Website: home-depot
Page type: cart
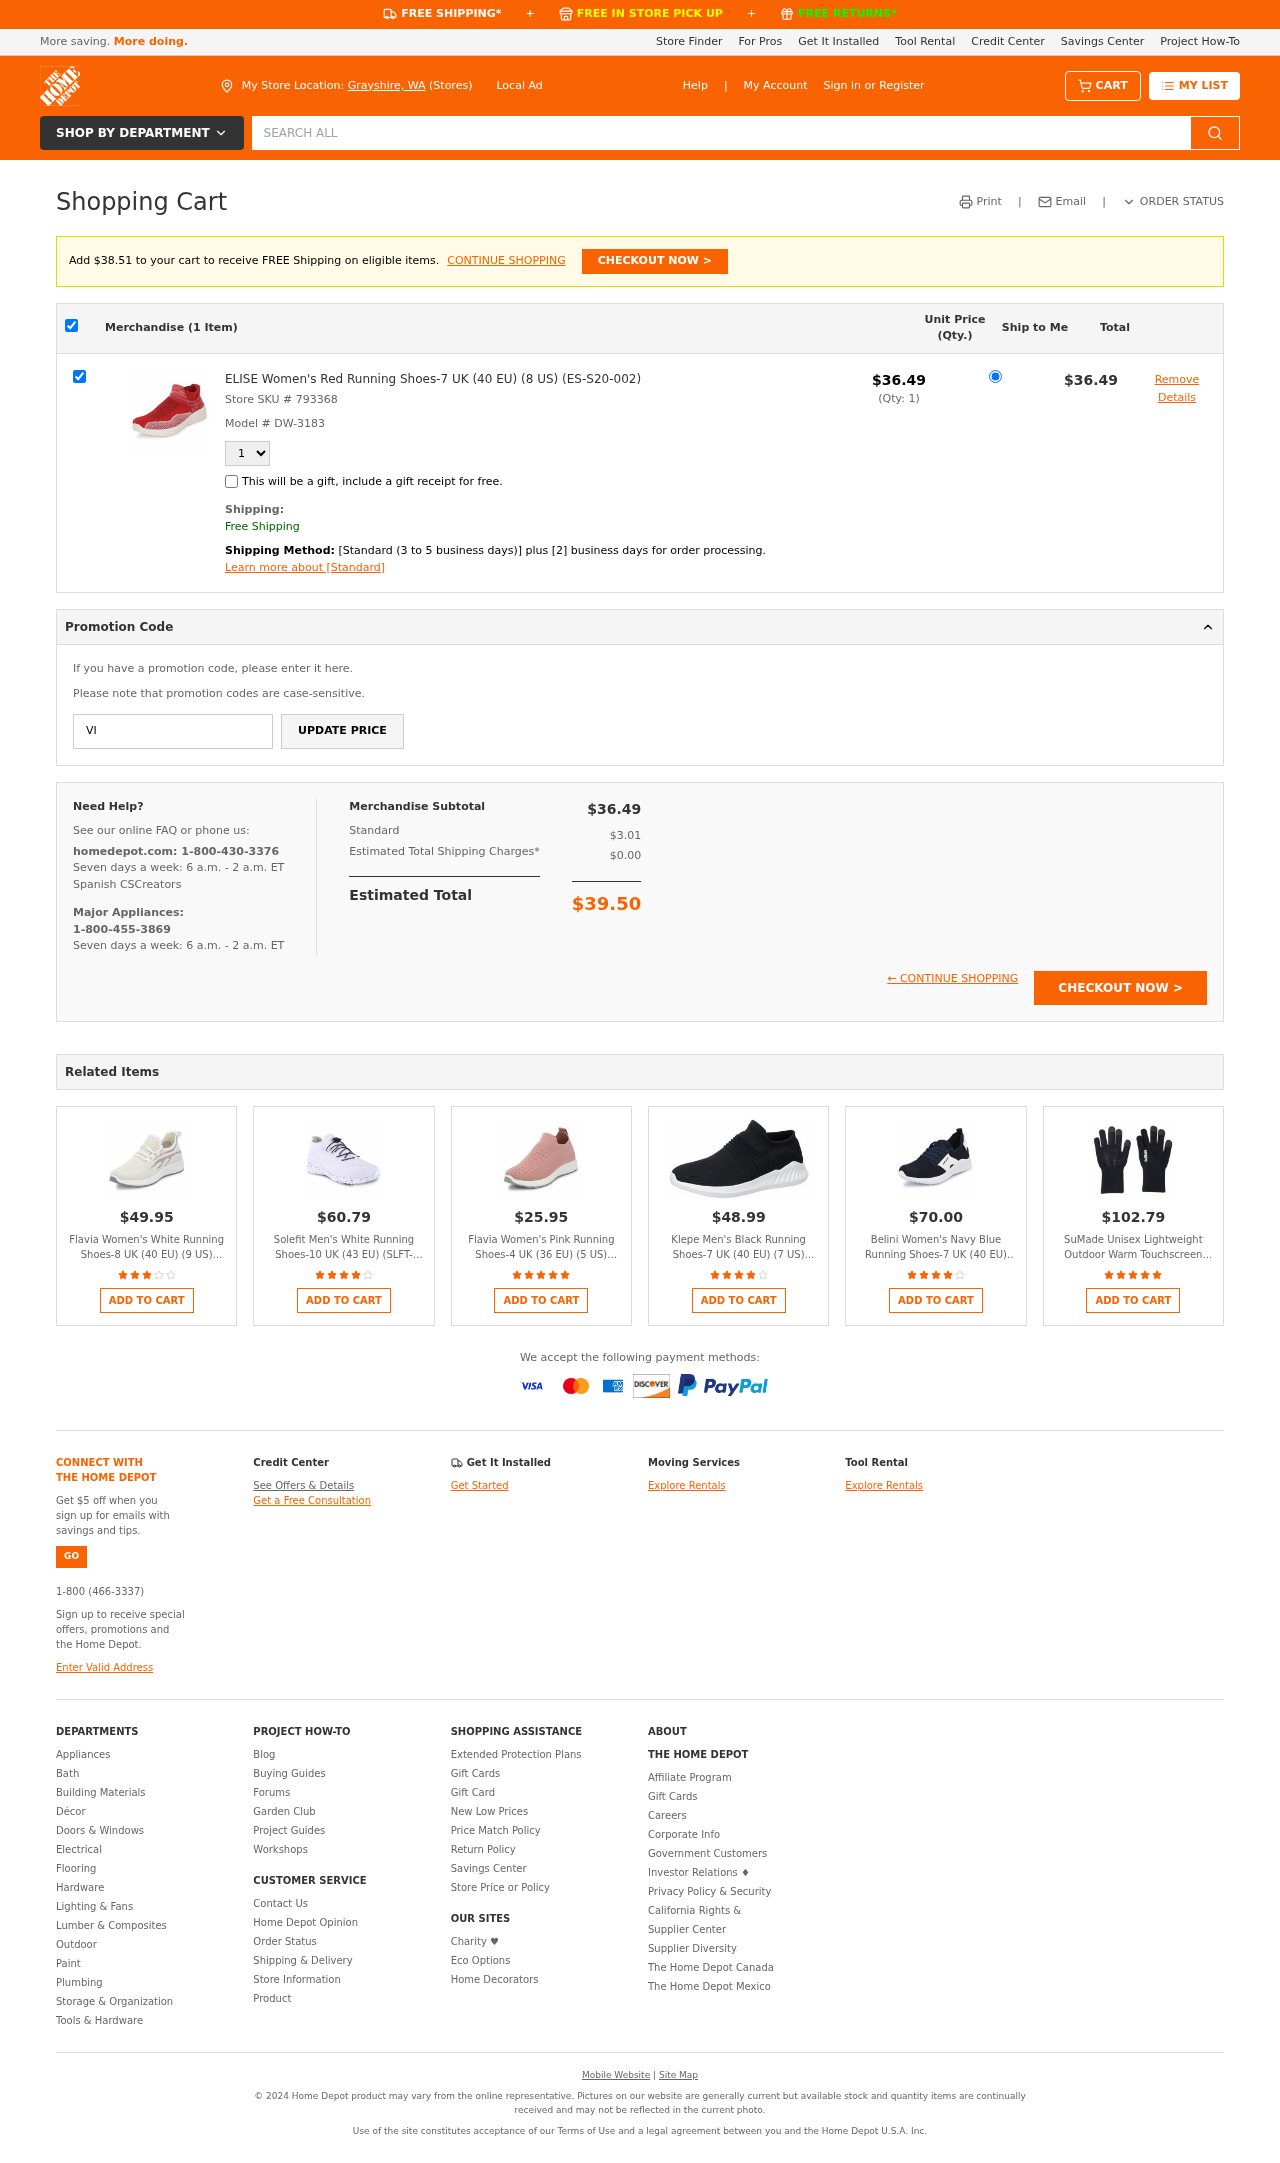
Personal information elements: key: PII_CITY_STATE
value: Grayshire, WA
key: PII_PROMO_CODE
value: VIP9242
Product elements: key: PRODUCT1_NAME
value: ELISE Women's Red Running Shoes-7 UK (40 EU) (8 US) (ES-S20-002)
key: PRODUCT1_PRICE
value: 36.49
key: PRODUCT1_QUANTITY
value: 1
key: PRODUCT2_NAME
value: Flavia Women's White Running Shoes-8 UK (40 EU) (9 US) (FKT/SP020/WHT)
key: PRODUCT2_PRICE
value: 49.95
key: PRODUCT2_RATING
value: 3.3
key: PRODUCT3_NAME
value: Solefit Men's White Running Shoes-10 UK (43 EU) (SLFT-1115)
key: PRODUCT3_PRICE
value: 60.79
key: PRODUCT3_RATING
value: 4.1
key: PRODUCT4_NAME
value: Flavia Women's Pink Running Shoes-4 UK (36 EU) (5 US) (FKT/SP016/PNK)
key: PRODUCT4_PRICE
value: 25.95
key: PRODUCT4_RATING
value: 4.7
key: PRODUCT5_NAME
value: Klepe Men's Black Running Shoes-7 UK (40 EU) (7 US) (KP036/BLK)
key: PRODUCT5_PRICE
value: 48.99
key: PRODUCT5_RATING
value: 3.7
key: PRODUCT6_NAME
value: Belini Women's Navy Blue Running Shoes-7 UK (40 EU) (BS 101NAVY BLUE7)
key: PRODUCT6_PRICE
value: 70
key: PRODUCT6_RATING
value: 3.7
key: PRODUCT7_NAME
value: SuMade Unisex Lightweight Outdoor Warm Touchscreen Waterproof Windproof Running Driving Cycling Hiki
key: PRODUCT7_PRICE
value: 102.79
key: PRODUCT7_RATING
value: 4.7
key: PRODUCT1_SKU
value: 793368
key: PRODUCT1_MODEL
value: DW-3183
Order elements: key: AMOUNT_TO_FREE_SHIPPING
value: $38.51
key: ORDER_NUM_ITEMS
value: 1
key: ORDER_SUBTOTAL
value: $36.49
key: ORDER_TAX
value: $3.01
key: ORDER_SHIPPING_COST
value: $0.00
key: ORDER_TOTAL
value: $39.50
Search elements: key: HEADER_SEARCH
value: SEARCH ALL